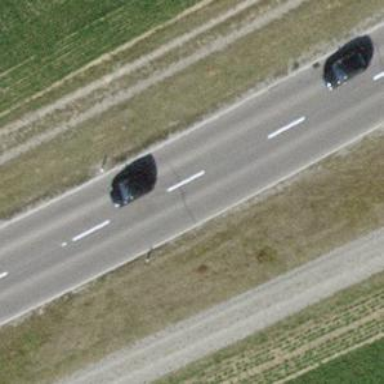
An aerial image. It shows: Tertiary road with asphalt surface.